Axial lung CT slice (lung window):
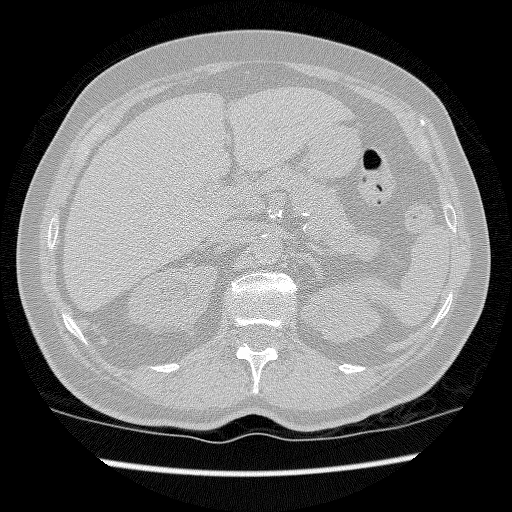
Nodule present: no